Interaction volume radius: 10 \u00c5
Interaction volume height: 10 \u00c5
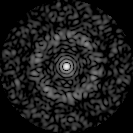
Disorder parameter: 0.8655